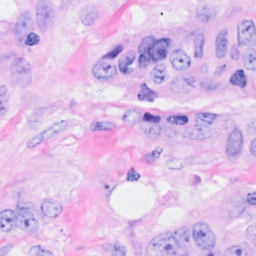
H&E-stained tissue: Breast